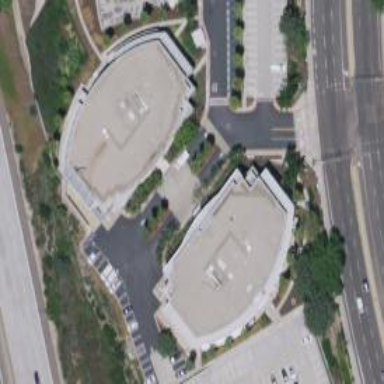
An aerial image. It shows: Office building.